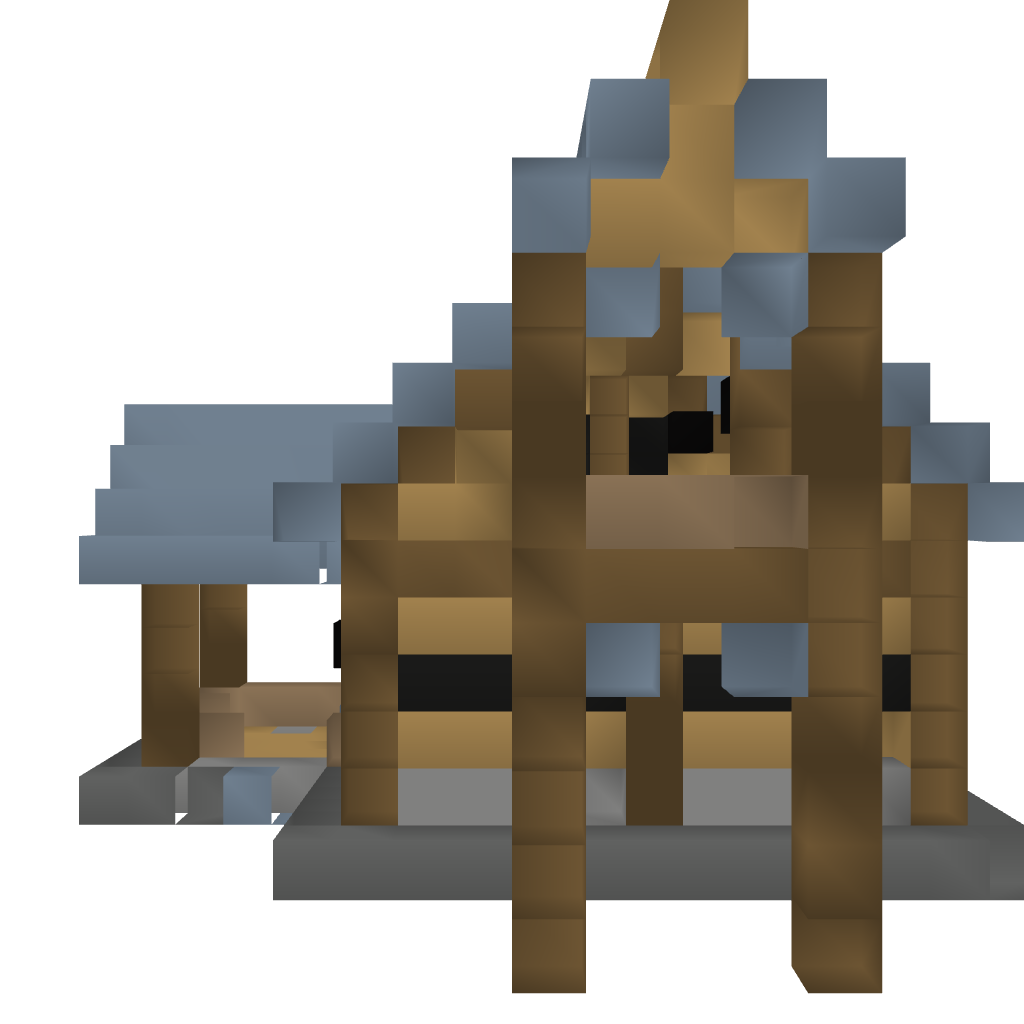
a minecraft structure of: Two story house